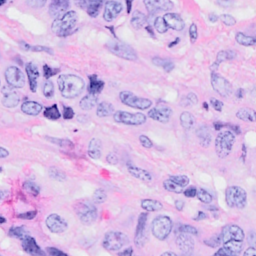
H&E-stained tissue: Breast